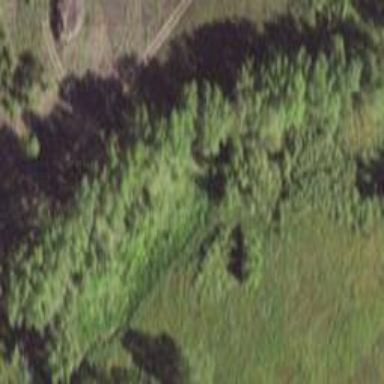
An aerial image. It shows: Patch of scrub vegetation.